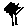
Label: tree